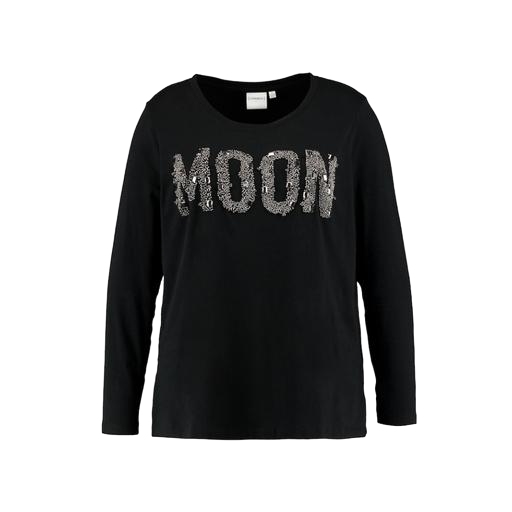
black plus size printed t-shirt only macy, long-sleeve t-shirt only macy, moon collage t-shirt, white background